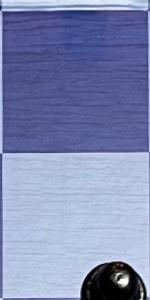
Label: Empty